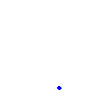
Particle: kaon